Question: I'm currently looking at different solutions getting 2 dimensional mathematical formulas into webpages. I think that the wikipedia solution (generating png images from LaTeX sourcecode) is good enough until we get support for MathML in webbrowsers.
I suddenly realized that it might be possible to create a <URL> equivalent for mathformulas. Has this already been done? Is it even possible due to the strange characters involved in LaTeX-code?
I would like to hit an url like latex2png.org/api/?eq="E = mc^2" and get the following response:
Thanks for the answers sofar. However, I am already aware of several tools to generate png images from latex source code (both online and from my commandline), but what I was looking for was a simple way to get the image via an Http GET request. Perhaps such a service does not exist.
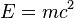
Answer: # Update
As @hughes (and others) pointed out, the previous Google Chart API has been deprecated.
The example I wrote still works as of Sept 2015, but a new one shall be used now (<URL>:
<URL>
# Old answer
Google Chart can do it (<URL>:
<URL>
I'm using this with Google Docs, because it doesn't support math yet.